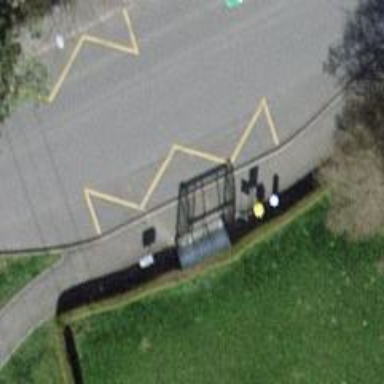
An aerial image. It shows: Post box.